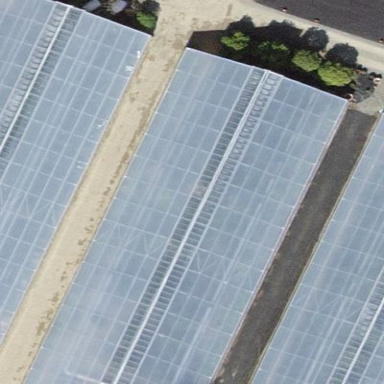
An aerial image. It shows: Greenhouse.